Question: do you know how to animate a 'CCSprite' in the new ?
A lot of classes are changed, and old method seems not work.
'''
NSMutableArray *animFrames = [NSMutableArray array];
for(int i = 1; i <= 3; i++) {
CCSpriteFrame *frame = [[CCSpriteFrameCache sharedSpriteFrameCache] spriteFrameByName:[NSString stringWithFormat:@"Sprite-%d.png",i]];
[animFrames addObject:frame];
}
CCAnimation *animation = [CCAnimation animationWithName:@"run" delay:0.1f frames:animFrames];
[mySprite runAction:[CCRepeatForever actionWithAction: [CCAnimate actionWithAnimation:animation restoreOriginalFrame:NO]]];
'''
any idea?
thanks.
---
### extra info

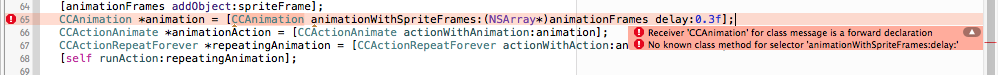
Answer: This is how it works:
'''
NSMutableArray *animationFrames = [NSMutableArray array];
for(int i = 1; i <= FRAMES; ++i)
{
CCSpriteFrame *spriteFrame = [[CCSpriteFrameCache sharedSpriteFrameCache] spriteFrameByName: [NSString stringWithFormat:@"animationFrame%d.png", i]]; //
}
//Create an animation from the set of frames you created earlier
CCAnimation *animation = [CCAnimation animationWithSpriteFrames: animationFrames delay:delay];
//Create an action with the animation that can then be assigned to a sprite
CCActionAnimate *animationAction = [CCActionAnimate actionWithAnimation:animation];
CCActionRepeatForever *repeatingAnimation = [CCActionRepeatForever actionWithAction:animationAction];
[self runAction:repeatingAnimation];
'''